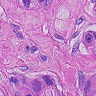
Metastatic tissue present: yes